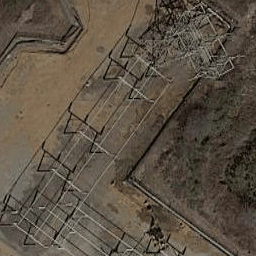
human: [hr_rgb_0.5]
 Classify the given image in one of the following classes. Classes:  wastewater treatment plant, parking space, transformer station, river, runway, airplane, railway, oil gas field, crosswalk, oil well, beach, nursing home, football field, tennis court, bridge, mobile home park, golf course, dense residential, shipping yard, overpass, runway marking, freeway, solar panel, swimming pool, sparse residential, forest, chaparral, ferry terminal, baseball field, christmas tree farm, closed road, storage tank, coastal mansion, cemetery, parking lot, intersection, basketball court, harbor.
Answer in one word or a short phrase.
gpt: transformer station